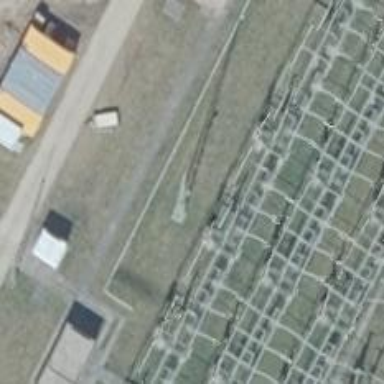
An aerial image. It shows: Power line with 3 cables. It uses busbar.